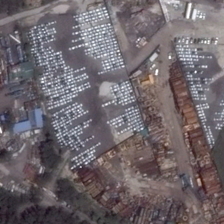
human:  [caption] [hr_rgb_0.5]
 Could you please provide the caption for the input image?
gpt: many cars and some buildings and green trees are in an industrial area .

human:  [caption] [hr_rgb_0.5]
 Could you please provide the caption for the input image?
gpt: a lot of industrial zones along the lake .

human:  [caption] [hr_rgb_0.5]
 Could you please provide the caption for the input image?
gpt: the houses in the industrial area are blue and yellow .

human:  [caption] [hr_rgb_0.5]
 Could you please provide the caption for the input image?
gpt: many cars and some buildings and green trees are in an industrial area .

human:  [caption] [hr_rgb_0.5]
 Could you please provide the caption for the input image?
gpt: a lot of industrial zones along the lake .